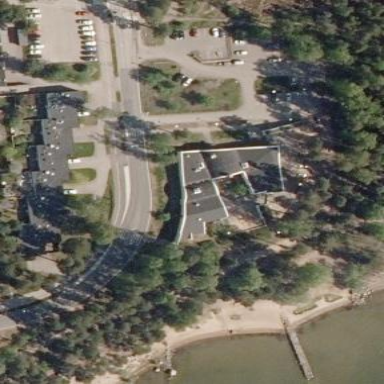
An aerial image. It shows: Kindergarten.